Aerial crown-view tile of a tropical tree (Barro Colorado Island, Panama), acquired 20250715:
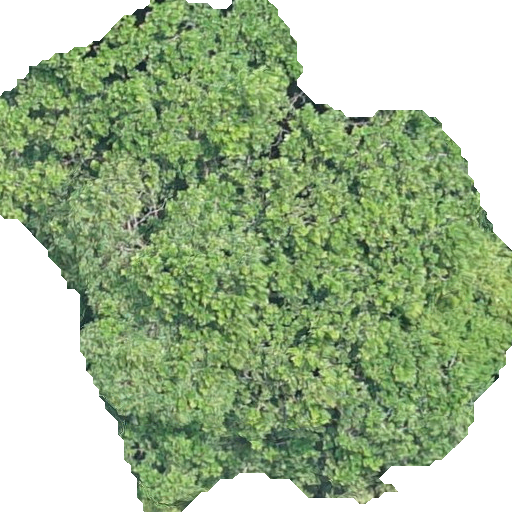
Species: Anacardium excelsum
GBIF accepted scientific name: Anacardium excelsum
Crown area: 275.939 m²